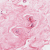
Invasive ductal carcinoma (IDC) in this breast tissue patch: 0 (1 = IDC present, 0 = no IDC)